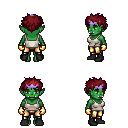
a pixel art fantasy rpg character, female body template, orc, green skin, white pirate shirt, gold greaves, brunette bedhead hairstyle, purple tiara, gold gloves, black shoes, four views (front, back, left, right), 2x2 character sprite sheet, small pixel art, hard edges, no anti-aliasing